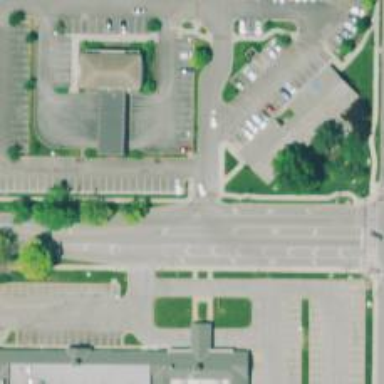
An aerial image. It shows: Solid stop line on the road.